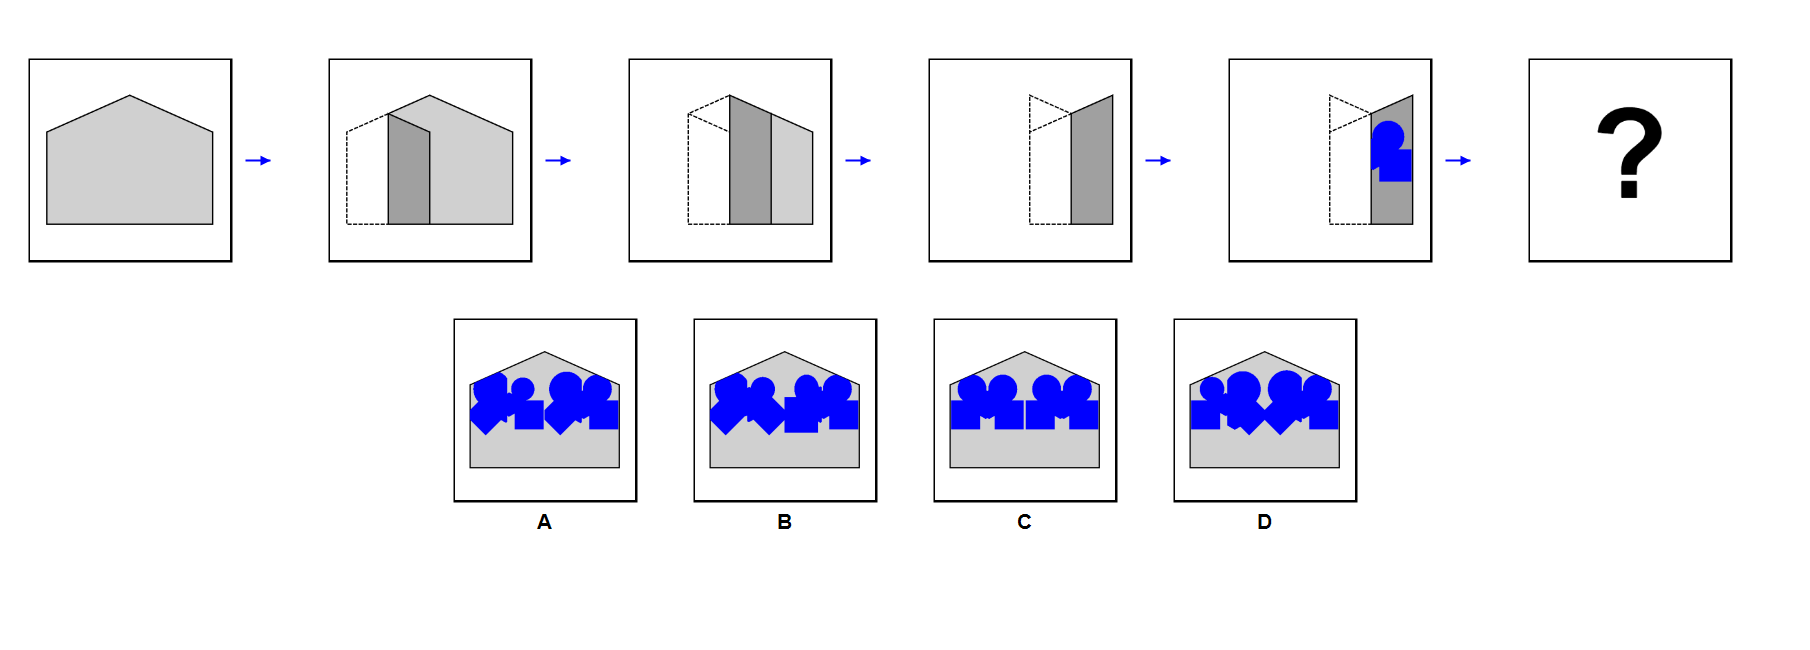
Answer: C